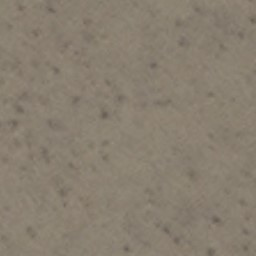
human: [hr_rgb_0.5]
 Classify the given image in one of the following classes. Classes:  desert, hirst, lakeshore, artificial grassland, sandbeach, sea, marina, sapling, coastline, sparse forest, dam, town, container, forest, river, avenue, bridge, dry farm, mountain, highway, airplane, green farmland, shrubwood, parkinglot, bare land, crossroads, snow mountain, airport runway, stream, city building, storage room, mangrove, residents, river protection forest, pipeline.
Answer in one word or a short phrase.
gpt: bare land